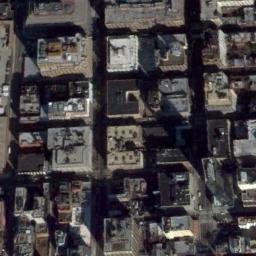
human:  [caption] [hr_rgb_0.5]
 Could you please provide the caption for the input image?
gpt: There are many densely arranged buildings and several roads and many trees in a business district .

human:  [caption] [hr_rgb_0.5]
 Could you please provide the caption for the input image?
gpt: The commercial area is consist of many buildings .

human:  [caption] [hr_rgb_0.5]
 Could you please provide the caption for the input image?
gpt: A commercial area has lots of buildings arranged neatly and some roads go through the commercial area .

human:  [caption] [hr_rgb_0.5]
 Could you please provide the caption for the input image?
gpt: There are two black cars on the road next to the building .

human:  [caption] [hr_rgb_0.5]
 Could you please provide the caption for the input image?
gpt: There are many buildings arranged densely on a commercial area .